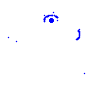
Particle: electron